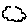
Label: cloud